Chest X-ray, AP view. Patient: 69 years old, sex F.
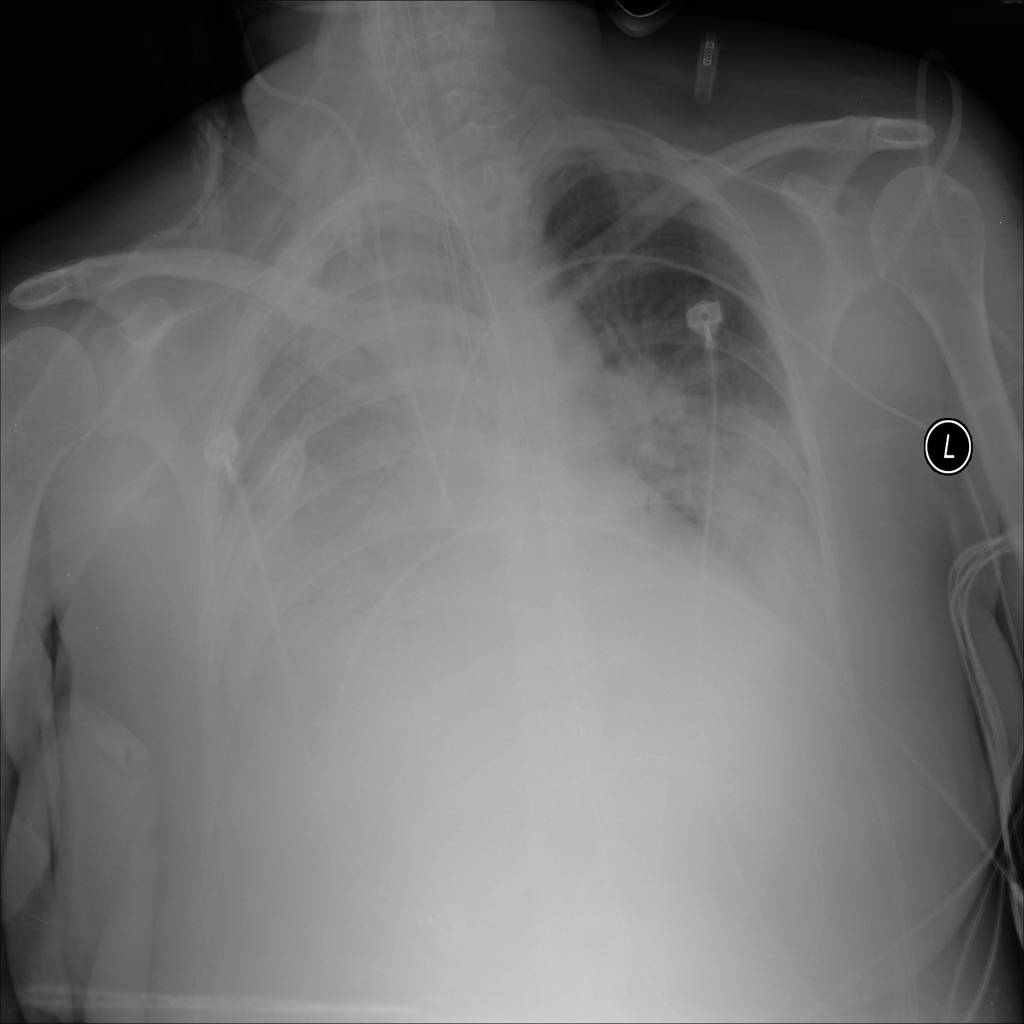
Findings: No Finding